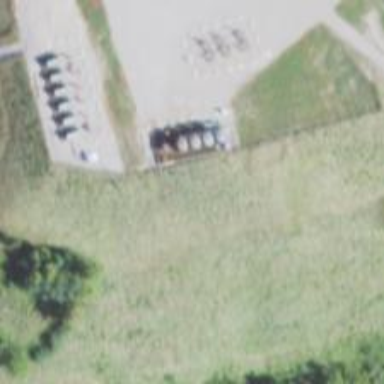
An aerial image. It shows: Storage tank with man-made structure.